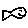
Label: fish